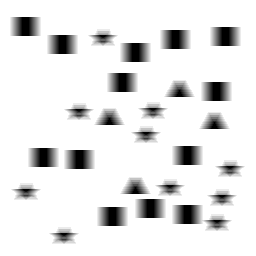
Squares: 13
Triangles: 4
Stars: 10
Total shapes: 27